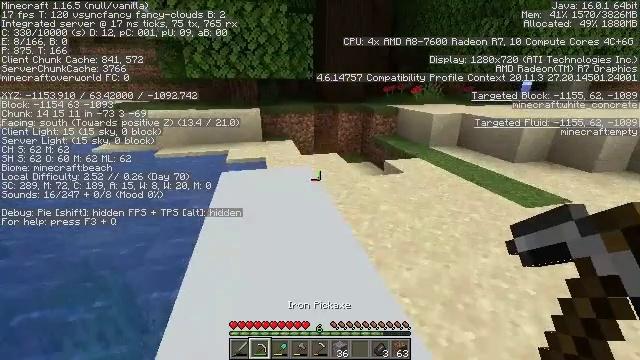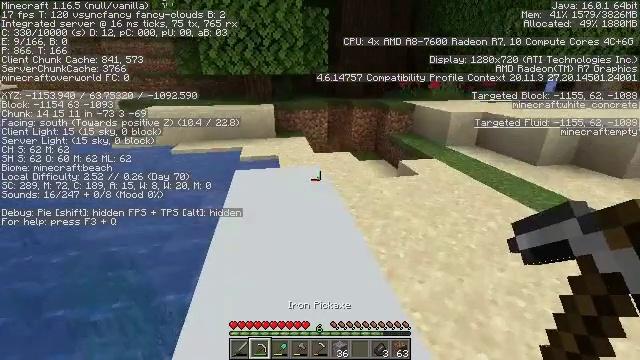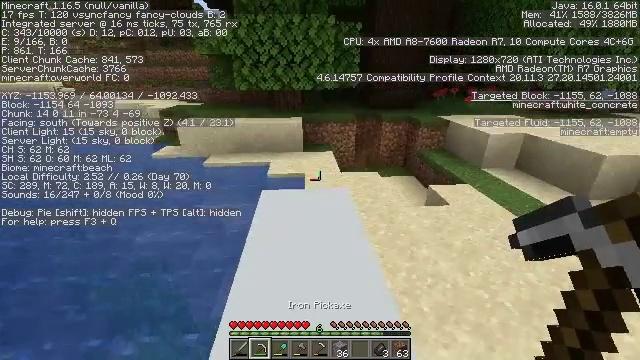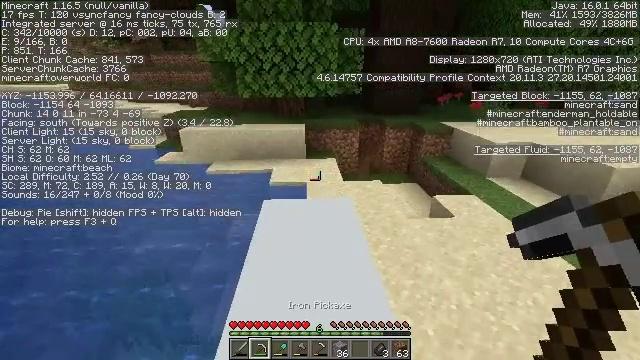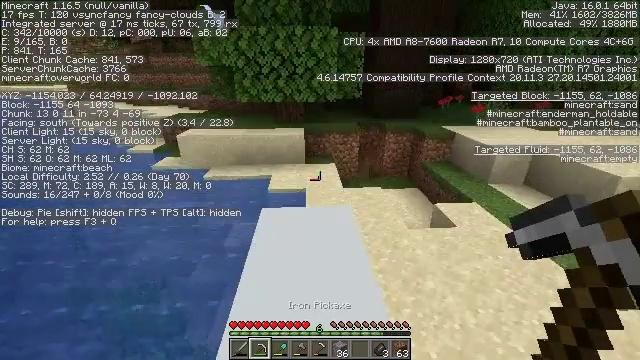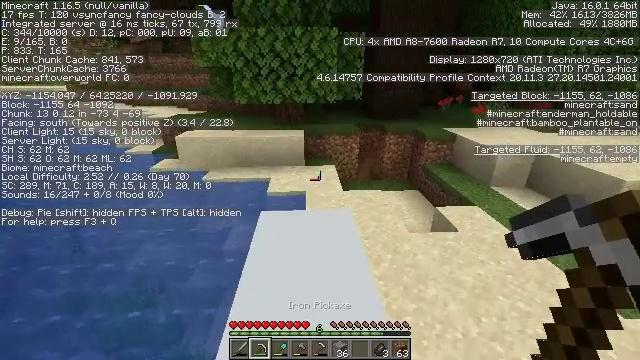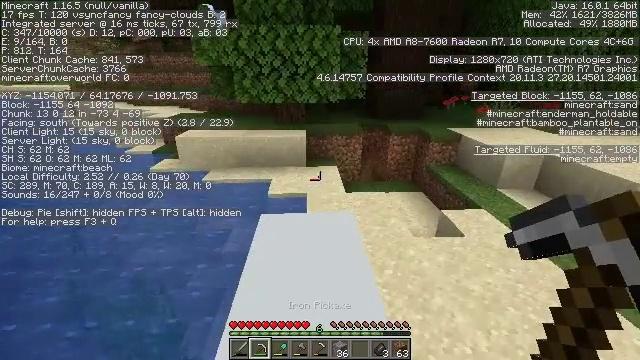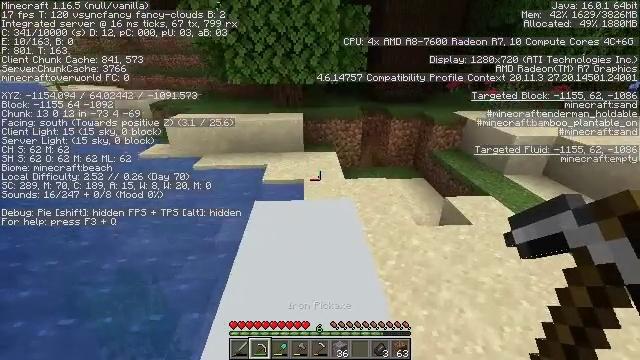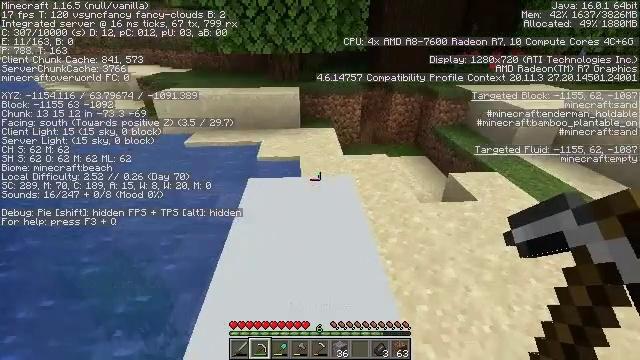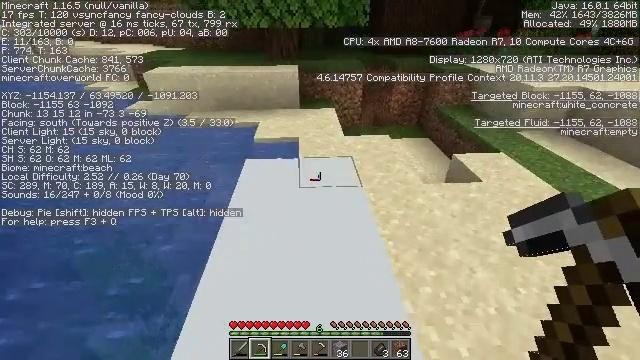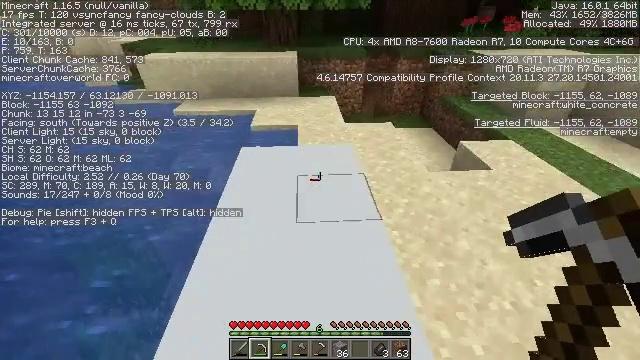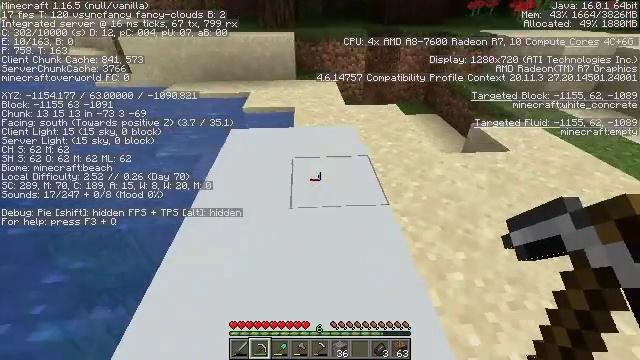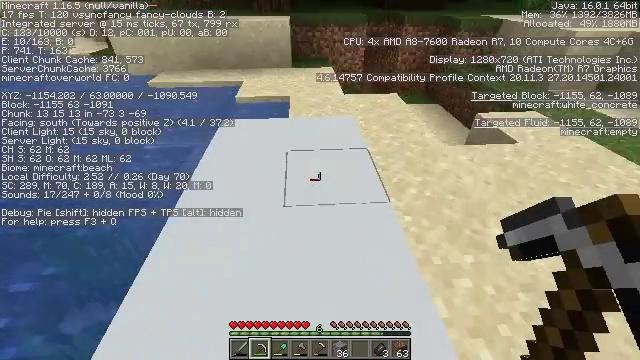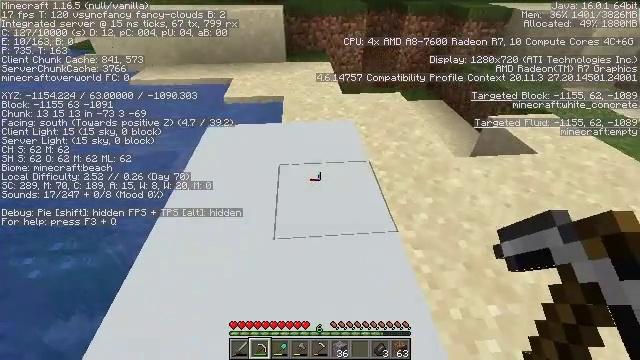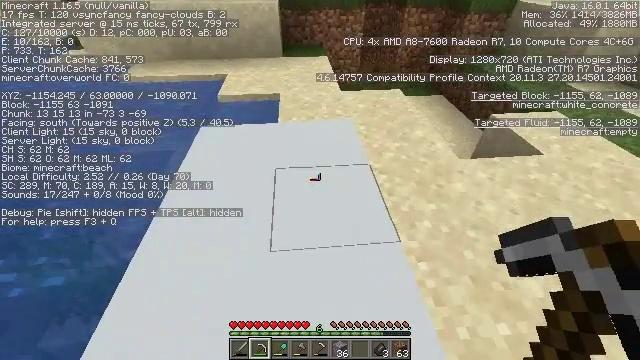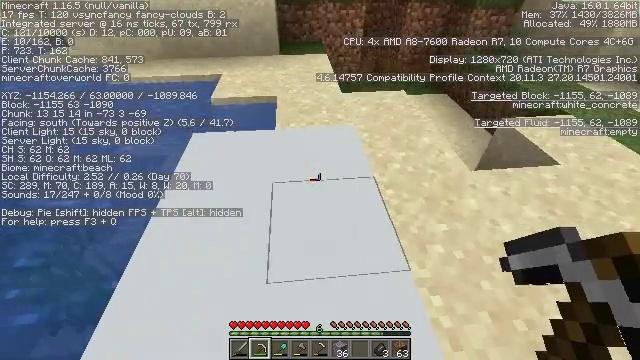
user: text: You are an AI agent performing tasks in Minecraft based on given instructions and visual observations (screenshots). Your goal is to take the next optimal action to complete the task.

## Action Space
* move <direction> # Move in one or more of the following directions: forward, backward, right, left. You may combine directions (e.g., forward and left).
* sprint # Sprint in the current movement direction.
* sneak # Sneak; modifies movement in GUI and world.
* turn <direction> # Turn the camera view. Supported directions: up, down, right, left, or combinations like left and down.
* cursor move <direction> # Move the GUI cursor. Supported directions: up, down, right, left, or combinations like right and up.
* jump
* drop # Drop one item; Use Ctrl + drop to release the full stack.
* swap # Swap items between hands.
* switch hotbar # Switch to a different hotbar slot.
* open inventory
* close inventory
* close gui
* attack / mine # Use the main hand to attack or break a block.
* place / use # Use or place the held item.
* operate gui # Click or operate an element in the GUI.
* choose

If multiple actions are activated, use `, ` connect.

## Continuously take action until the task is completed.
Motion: motion action
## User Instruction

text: Break the white concrete to gather it.
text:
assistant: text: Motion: move forward, turn left and down
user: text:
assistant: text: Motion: move forward, turn left
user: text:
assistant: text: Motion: move forward
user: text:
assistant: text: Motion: move forward
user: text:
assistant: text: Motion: move forward
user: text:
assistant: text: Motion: move forward
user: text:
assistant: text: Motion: move forward, turn down
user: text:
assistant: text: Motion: move forward, turn down
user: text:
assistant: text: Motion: move forward, turn down
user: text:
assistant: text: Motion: move forward, turn down
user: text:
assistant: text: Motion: move forward
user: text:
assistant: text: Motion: move forward, turn down
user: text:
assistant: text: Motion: move forward, turn down
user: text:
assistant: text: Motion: move forward, turn down
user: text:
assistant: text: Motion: move forward, turn down
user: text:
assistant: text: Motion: move forward, turn down
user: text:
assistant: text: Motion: move forward, turn down
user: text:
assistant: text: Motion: move forward, turn down
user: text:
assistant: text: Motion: move forward, turn down
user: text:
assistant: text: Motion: move forward, turn left and down
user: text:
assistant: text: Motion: move forward, turn left and down, attack / mine
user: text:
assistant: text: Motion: move forward, turn left and down, attack / mine
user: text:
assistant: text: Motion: turn left and down, attack / mine
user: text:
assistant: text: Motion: turn left and down, attack / mine
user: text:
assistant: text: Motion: turn left and down, attack / mine
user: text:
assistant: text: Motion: turn left, attack / mine
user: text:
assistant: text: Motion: attack / mine
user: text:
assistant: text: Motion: turn left, attack / mine
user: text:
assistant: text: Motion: turn left, attack / mine
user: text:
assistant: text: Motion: turn left, attack / mine